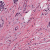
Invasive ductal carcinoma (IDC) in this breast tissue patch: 1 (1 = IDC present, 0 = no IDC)